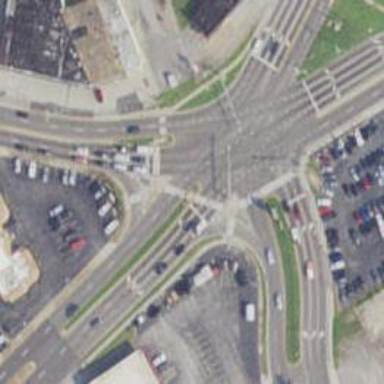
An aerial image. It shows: Marked road crossing.